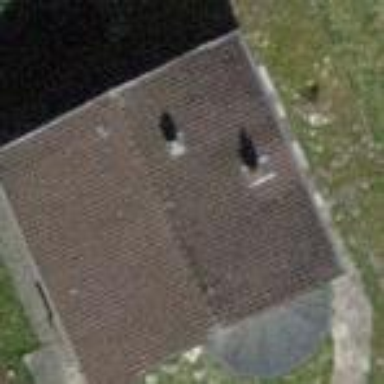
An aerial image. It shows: Building with tiled roof.